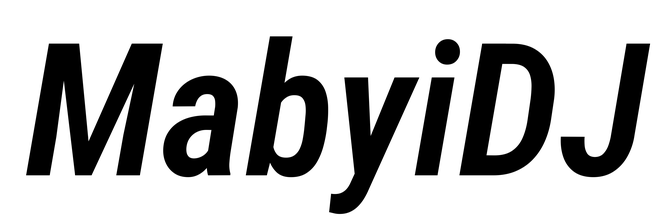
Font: Roboto-Italic_Condensed_SemiBold_Italic